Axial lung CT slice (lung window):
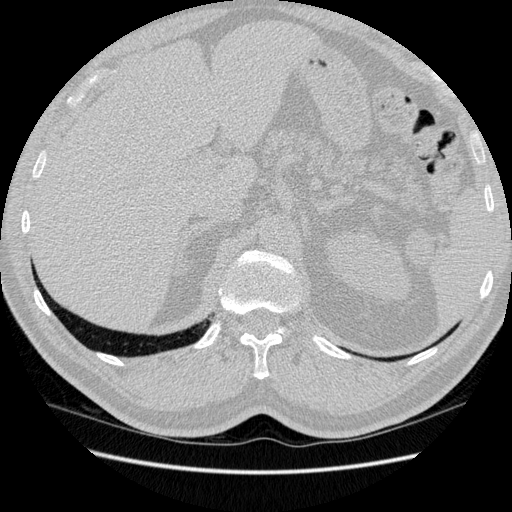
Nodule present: no